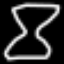
Label: hourglass